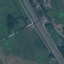
Land use / land cover class: Highway